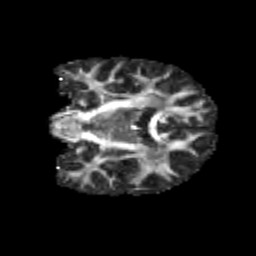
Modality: FA
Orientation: coronal
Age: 12
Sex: female
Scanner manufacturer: siemens
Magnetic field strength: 3 T
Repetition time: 3.8 s
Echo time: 0.07 s